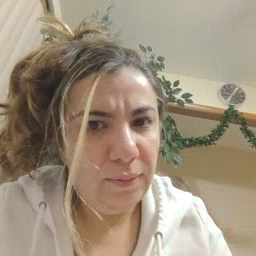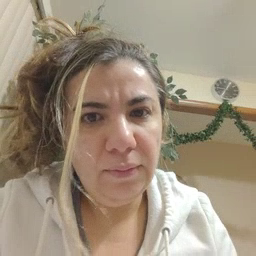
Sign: bug